Interaction volume radius: 5 \u00c5
Interaction volume height: 25 \u00c5
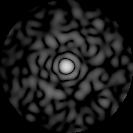
Disorder parameter: 0.8434